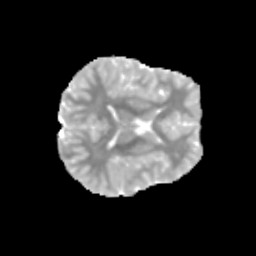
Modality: MD
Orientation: axial
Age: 10
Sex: female
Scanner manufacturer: siemens
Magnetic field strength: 3 T
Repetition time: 3.8 s
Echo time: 0.07 s